Question: I tried googling and saw other questions posted at this forum but could not find any solution for my issue. I am using Jquery method to submit form. My form contains one field too in the form that can be used to upload a picture. I have defined the validation in my model. But the issue is even i am uploading a correct 'jpg' file, still i am getting error message that
'''
Argument 1 passed to Illuminate\Validation\Factory::make() must be of the type array, object given.
'''
## Javascript Code
'''
$('#create_form').ajaxForm({
dataType:'JSON',
success: function(response){
alert(response);
}
}).submit();
'''
## Controllder Code
'''
if ($file = Input::file('picture')) {
$validator = Validator::make($file, User::$file_rules);
if ($validator->fails()) {
$messages = $validator->messages();
foreach ($messages->all(':message') as $message) {
echo $message; exit;
}
return Response::json(array('message'=>$response, 'status'=>'failure'));
} else {
// do rest
}
}
'''
## Model Code
'''
public static $file_rules = array(
'picture' => 'required|max:2048|mimes:jpeg,jpg,bmp,png,gif'
);
'''
## POST Request

I know that my validation defined in the model expects an array. But by passing '$file' in the validator, an object is passed. Then i changed the code like:
'''
$validator = Validator::make(array('picture' => $file->getClientOriginalName()), User::$file_rules);
'''
Now i am getting error:
'''
The picture must be a file of type: jpg, JPEG, png,gif.
'''
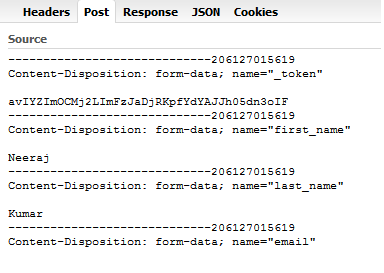
Answer: The problem is you pass file object directly to validate. <URL> method takes all four parameters as array. Moreover, you need to pass the whole file object as value so that 'Validator' can validate mime type, size, etc. That's why your code should be like that.
'''
$input = array('picture' => Input::file('picture'));
$validator = Validator::make($input, User::$file_rules);
if ($validator->fails()) {
$messages = $validator->messages();
foreach ($messages->all(':message') as $message) {
echo $message; exit;
}
return Response::json(array('message'=>$response, 'status'=>'failure'));
} else {
// do rest
}
'''
Hope it will be useful for you.